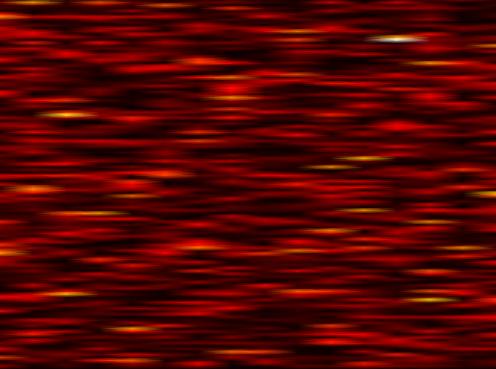
Label: OFDM